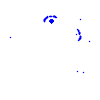
Particle: pion